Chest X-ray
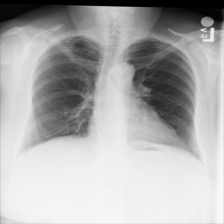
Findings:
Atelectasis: positive
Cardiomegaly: negative
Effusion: negative
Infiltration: negative
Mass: negative
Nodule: negative
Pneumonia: negative
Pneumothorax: negative
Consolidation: negative
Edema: negative
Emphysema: negative
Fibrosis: negative
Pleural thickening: negative
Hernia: negative